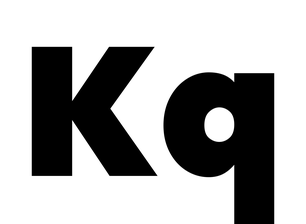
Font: Poppins-Black